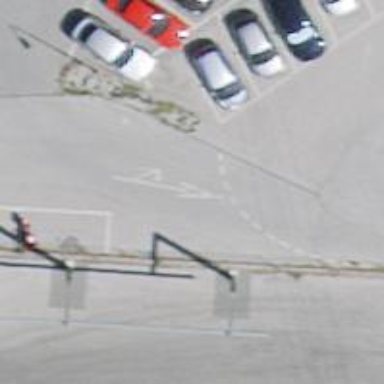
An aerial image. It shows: Parking aisle designated as service road.